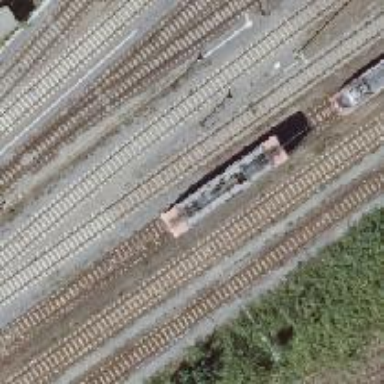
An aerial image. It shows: Railway signal.